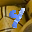
Label: 4